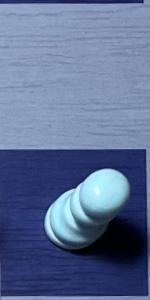
Label: Pawn_White